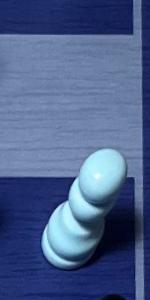
Label: Pawn_White